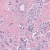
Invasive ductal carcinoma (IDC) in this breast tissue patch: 1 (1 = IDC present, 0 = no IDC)